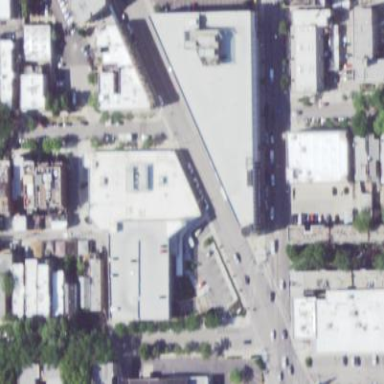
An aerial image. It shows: Retail building.